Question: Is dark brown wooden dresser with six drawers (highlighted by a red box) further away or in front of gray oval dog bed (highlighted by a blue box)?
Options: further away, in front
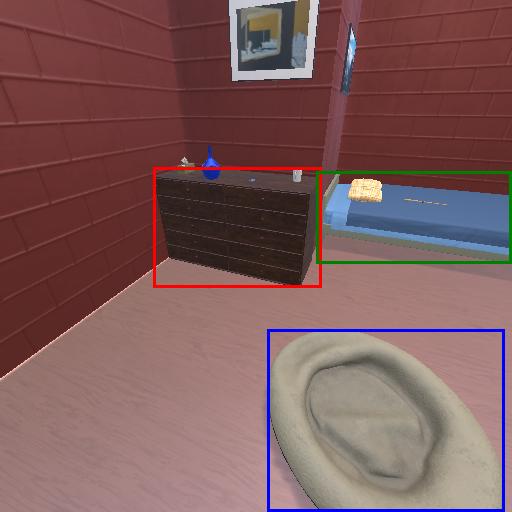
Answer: further away